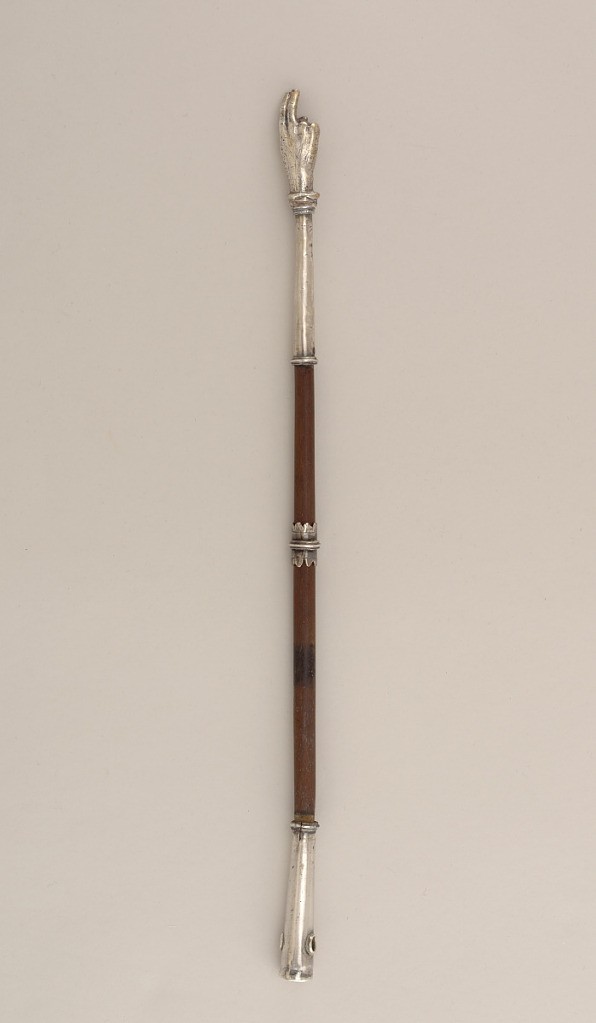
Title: Yad
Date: ca. 1800
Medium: silver, wood
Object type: yad
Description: Round, dark wood shaft sheathed in silver at each end with small, movable, scalloped and incised finger rest in the center.  Pointer terminates in right hand with index and middle fingers extended; rumpled cuff above wrist.  Sheath on grasping end is pierced for suspension.